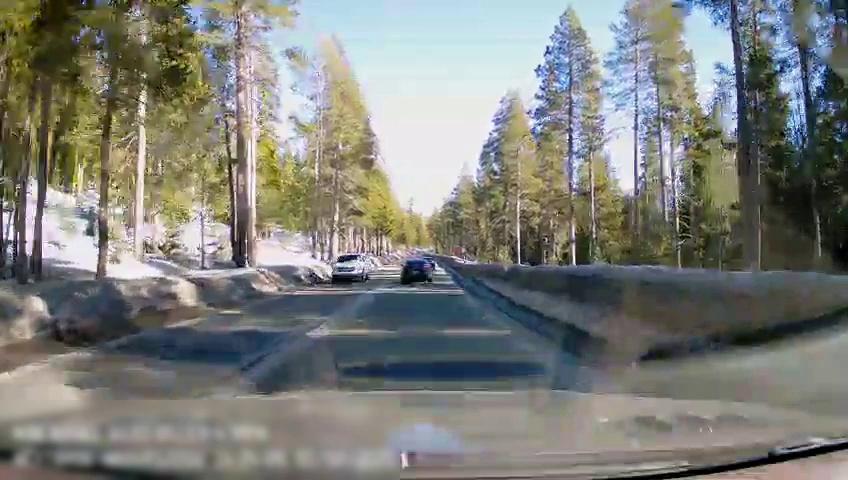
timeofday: Day
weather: Snowy
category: Drivable Space
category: Vehicles | Car
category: Vehicles | Van